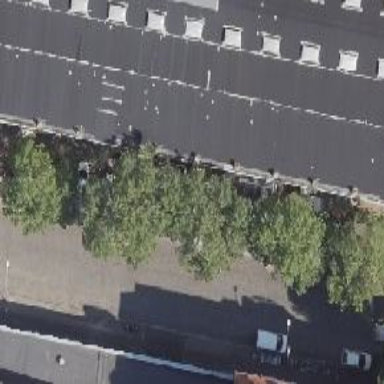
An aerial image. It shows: Broadleaved deciduous tree with parking obstacle nearby.